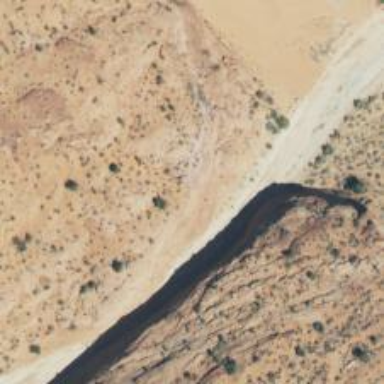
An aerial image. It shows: Natural cliff.